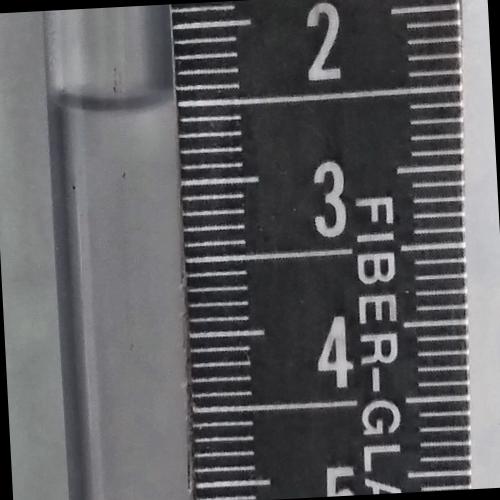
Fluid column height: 2.5 cm